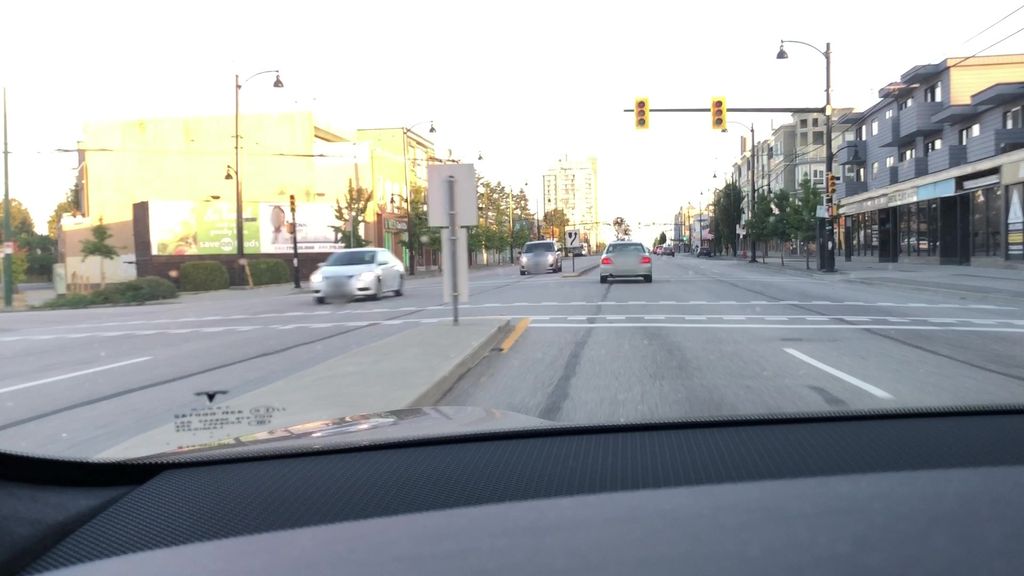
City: vancouver